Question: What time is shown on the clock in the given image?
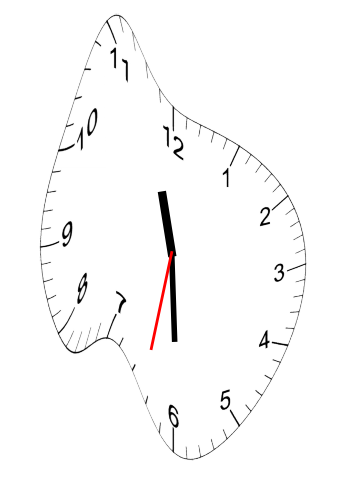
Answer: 11:29:32